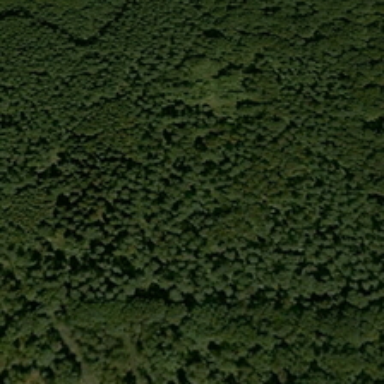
Many green trees form a piece of forest .